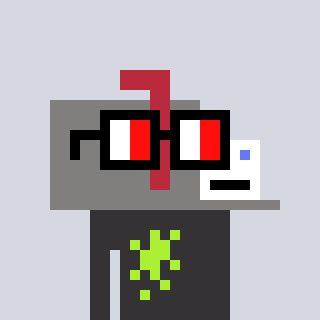
a pixel art character with square glasses with black frames and red eyes, a mailbox-shaped head and a grayscale-colored body on a cool background